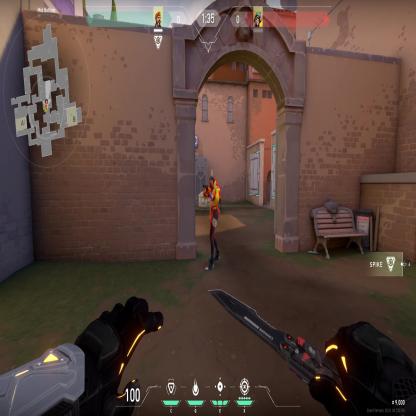
Label: enemy